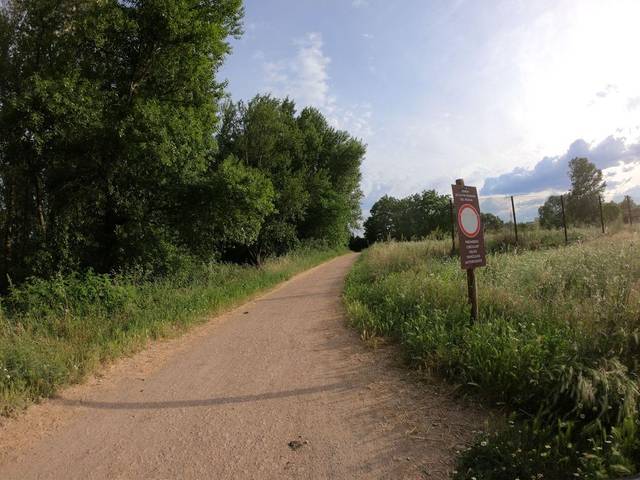
Region: Spain
Coordinates: 42.45, -2.423